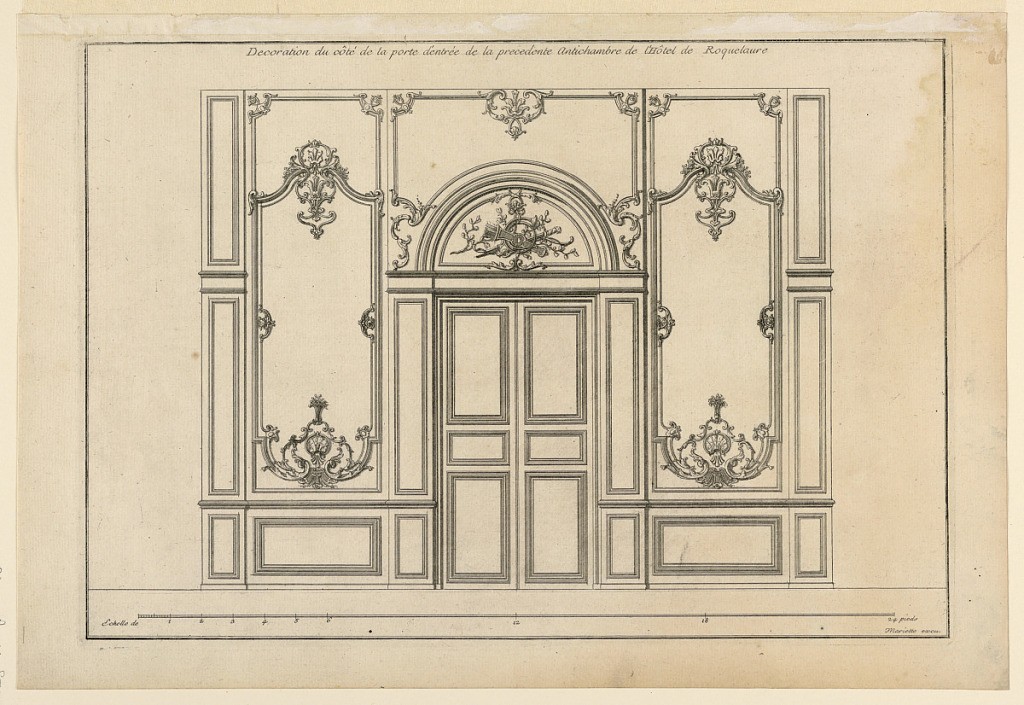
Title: Decoration of the Entrance Hall in Hotel Roquelaure
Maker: Jean-Baptiste Le Roux, French, ca. 1677-1746
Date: ca. 1727
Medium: Etching on paper
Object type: Print
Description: Elevation of the wall with a double door in center. The semi-circular overdoor decorated with hunting trophies. The paneling with decorated bottoms and tops. Decoration consists of slim acanthus volutes, shells, flower-vases. Inscribed, upper margin: "Decoration du côté de la porte d'entrée de la precedent. Antichambre de l'Hotel de Roquelaure"; lower right: "Mariette excu".